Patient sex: F
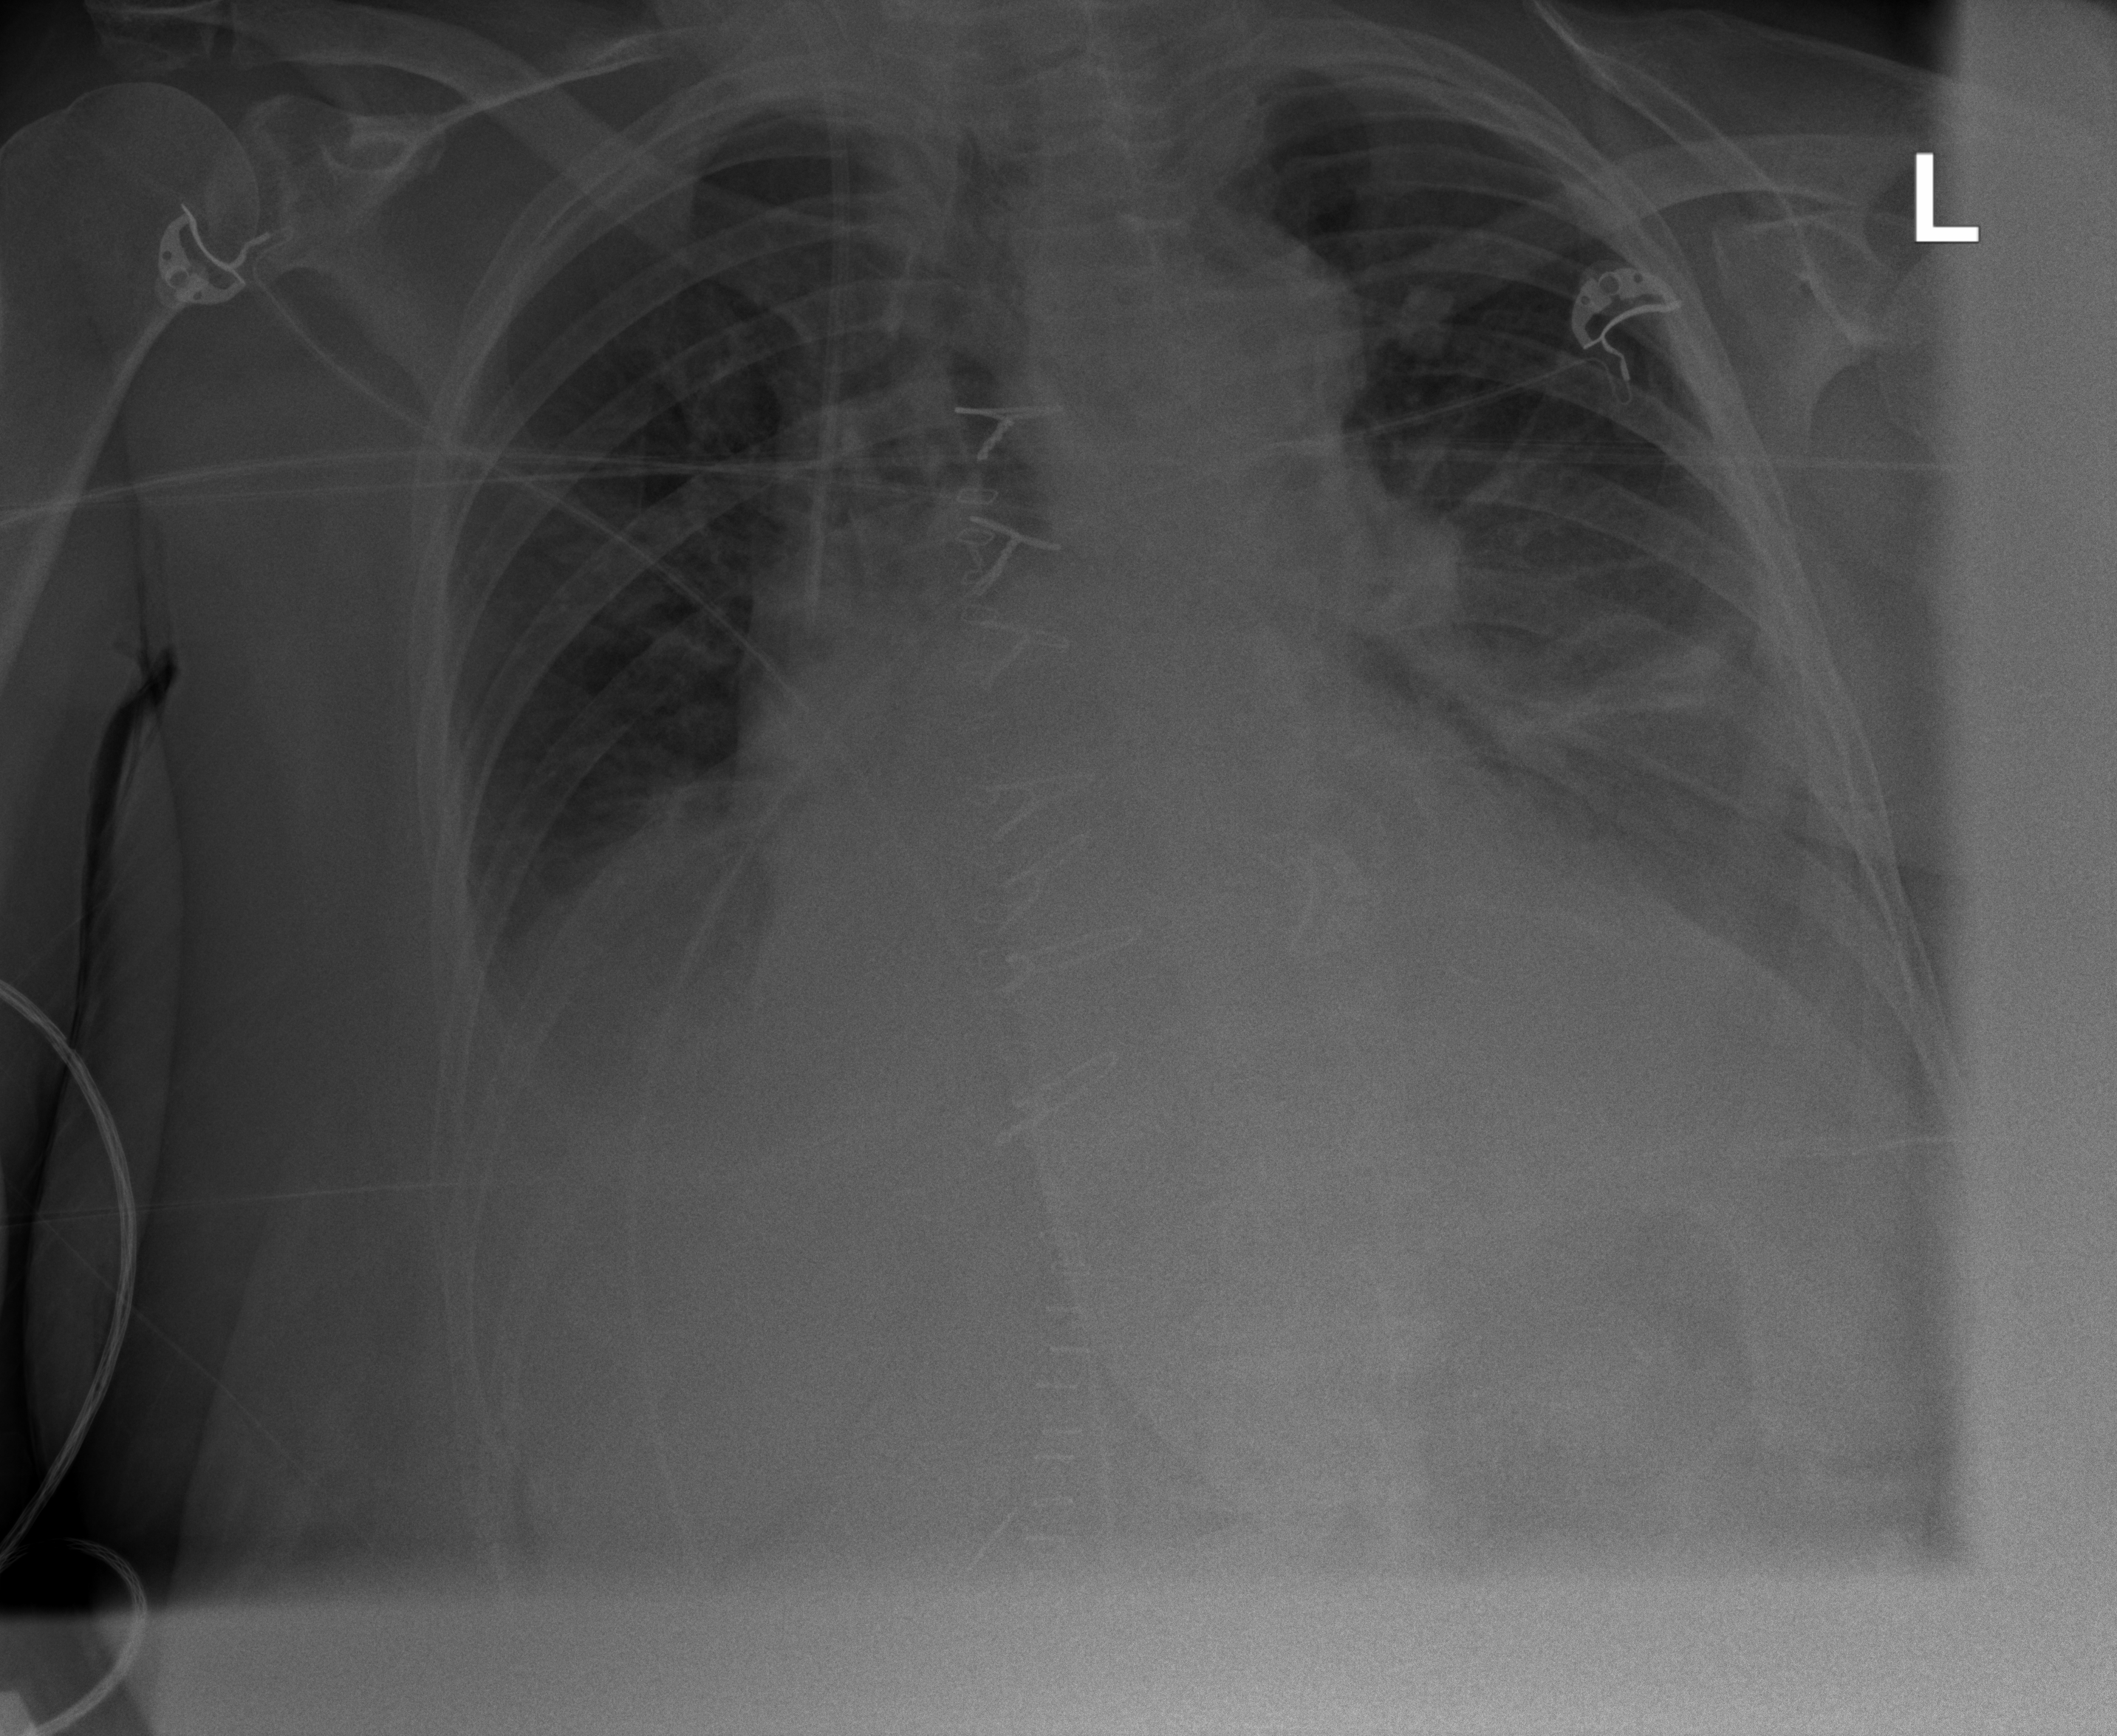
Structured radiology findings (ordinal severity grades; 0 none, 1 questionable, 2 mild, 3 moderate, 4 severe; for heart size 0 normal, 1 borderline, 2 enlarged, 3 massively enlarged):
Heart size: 2
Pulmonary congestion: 2
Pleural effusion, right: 2
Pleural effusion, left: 3
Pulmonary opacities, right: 2
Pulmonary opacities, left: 1
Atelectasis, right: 2
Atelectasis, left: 2